Question: I have an issue with setting mysql user-defined variables with codeigniter. How am I able to use SET with CI query builder?
'''
SET @weekVideoCount := (SELECT COUNT(*) FROM videos v );
SELECT @weekVideoCount;
'''
When I execute this Query on Sqlyog the result will be successfully shown but if I call this Query in the model like this
'''
function getWeeklyUserData(){
$query= $this->db->query("SET @weekVideoCount := (SELECT COUNT(*) FROM videos v);
SELECT @weekVideoCount;
");
return $query->result();
}
'''
the error has generated

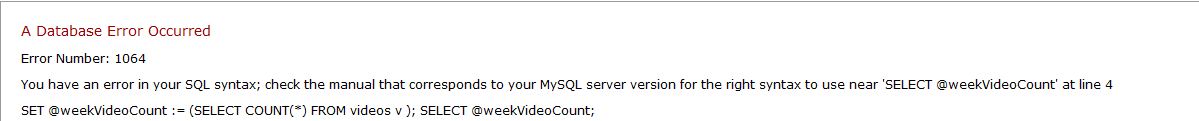
Answer: Try separate the query
'''
$this->db->query("SET @weekVideoCount := (SELECT COUNT(*) FROM videos v)");
$query= $this->db->query("SELECT @weekVideoCount");
'''